Question: I have just installed the <URL>.
I installed the plugin, restarted IntelliJ and the next step suggested by the guide is this:

However, I couldn't find that button anywhere, not even in the menus on the top. The plugin shows up as installed in Settings -> Plugins.
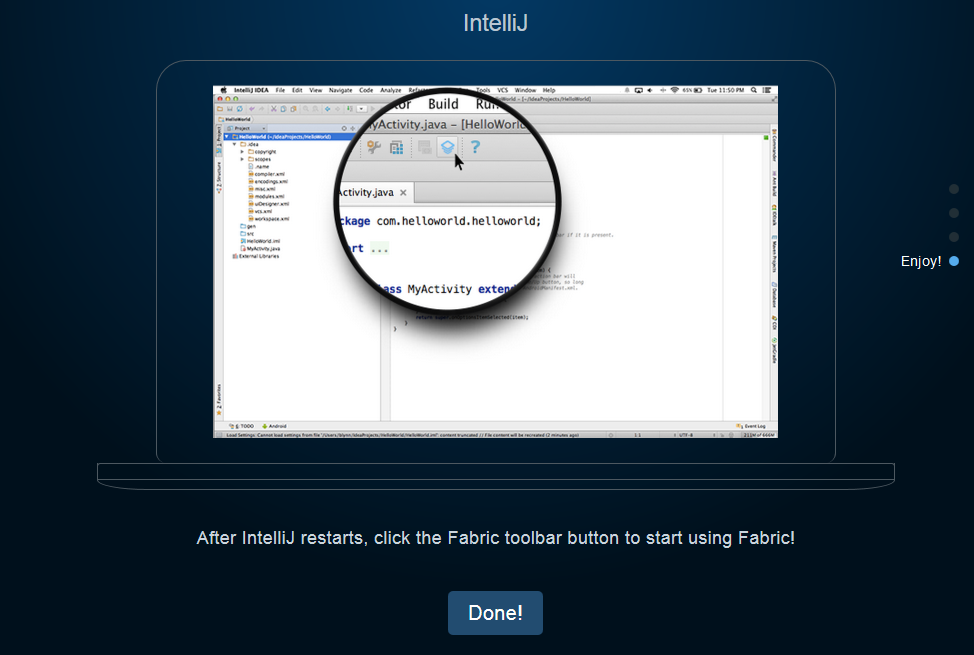
Answer: Please enable View -> Toolbar and you can see.